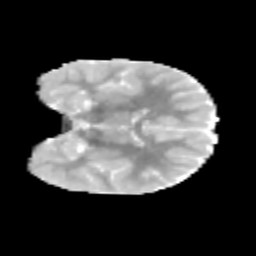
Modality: MD
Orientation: coronal
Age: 9
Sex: female
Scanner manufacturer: siemens
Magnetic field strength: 3 T
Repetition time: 3.8 s
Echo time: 0.07 s